Interaction volume radius: 5 \u00c5
Interaction volume height: 10 \u00c5
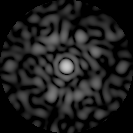
Disorder parameter: 0.8453